Field crop: maize
Growth stage: 1
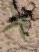
Species: atriplex